Aerial crown-view tile of a tropical tree (Barro Colorado Island, Panama), acquired 20250915:
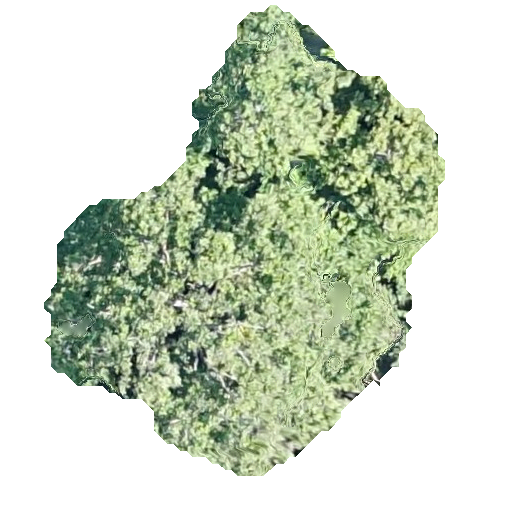
Species: Cordia alliodora
GBIF accepted scientific name: Cordia alliodora
Crown area: 163.645 m²